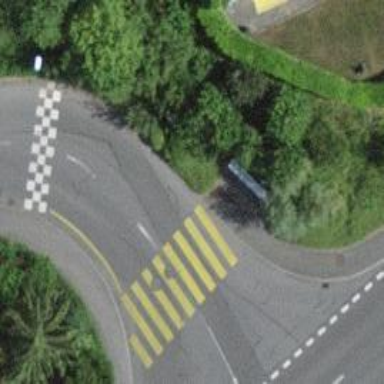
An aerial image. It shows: Kerb barrier.